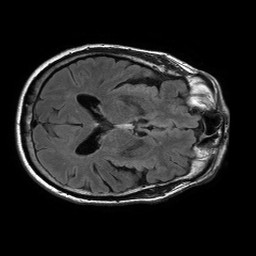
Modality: FLAIR
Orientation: axial
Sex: male
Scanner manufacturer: philips
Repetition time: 11 s
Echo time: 0.125 s